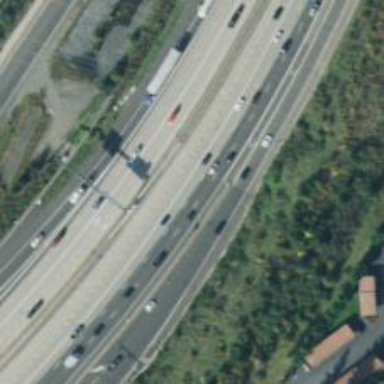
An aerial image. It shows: View of motorway.